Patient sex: M
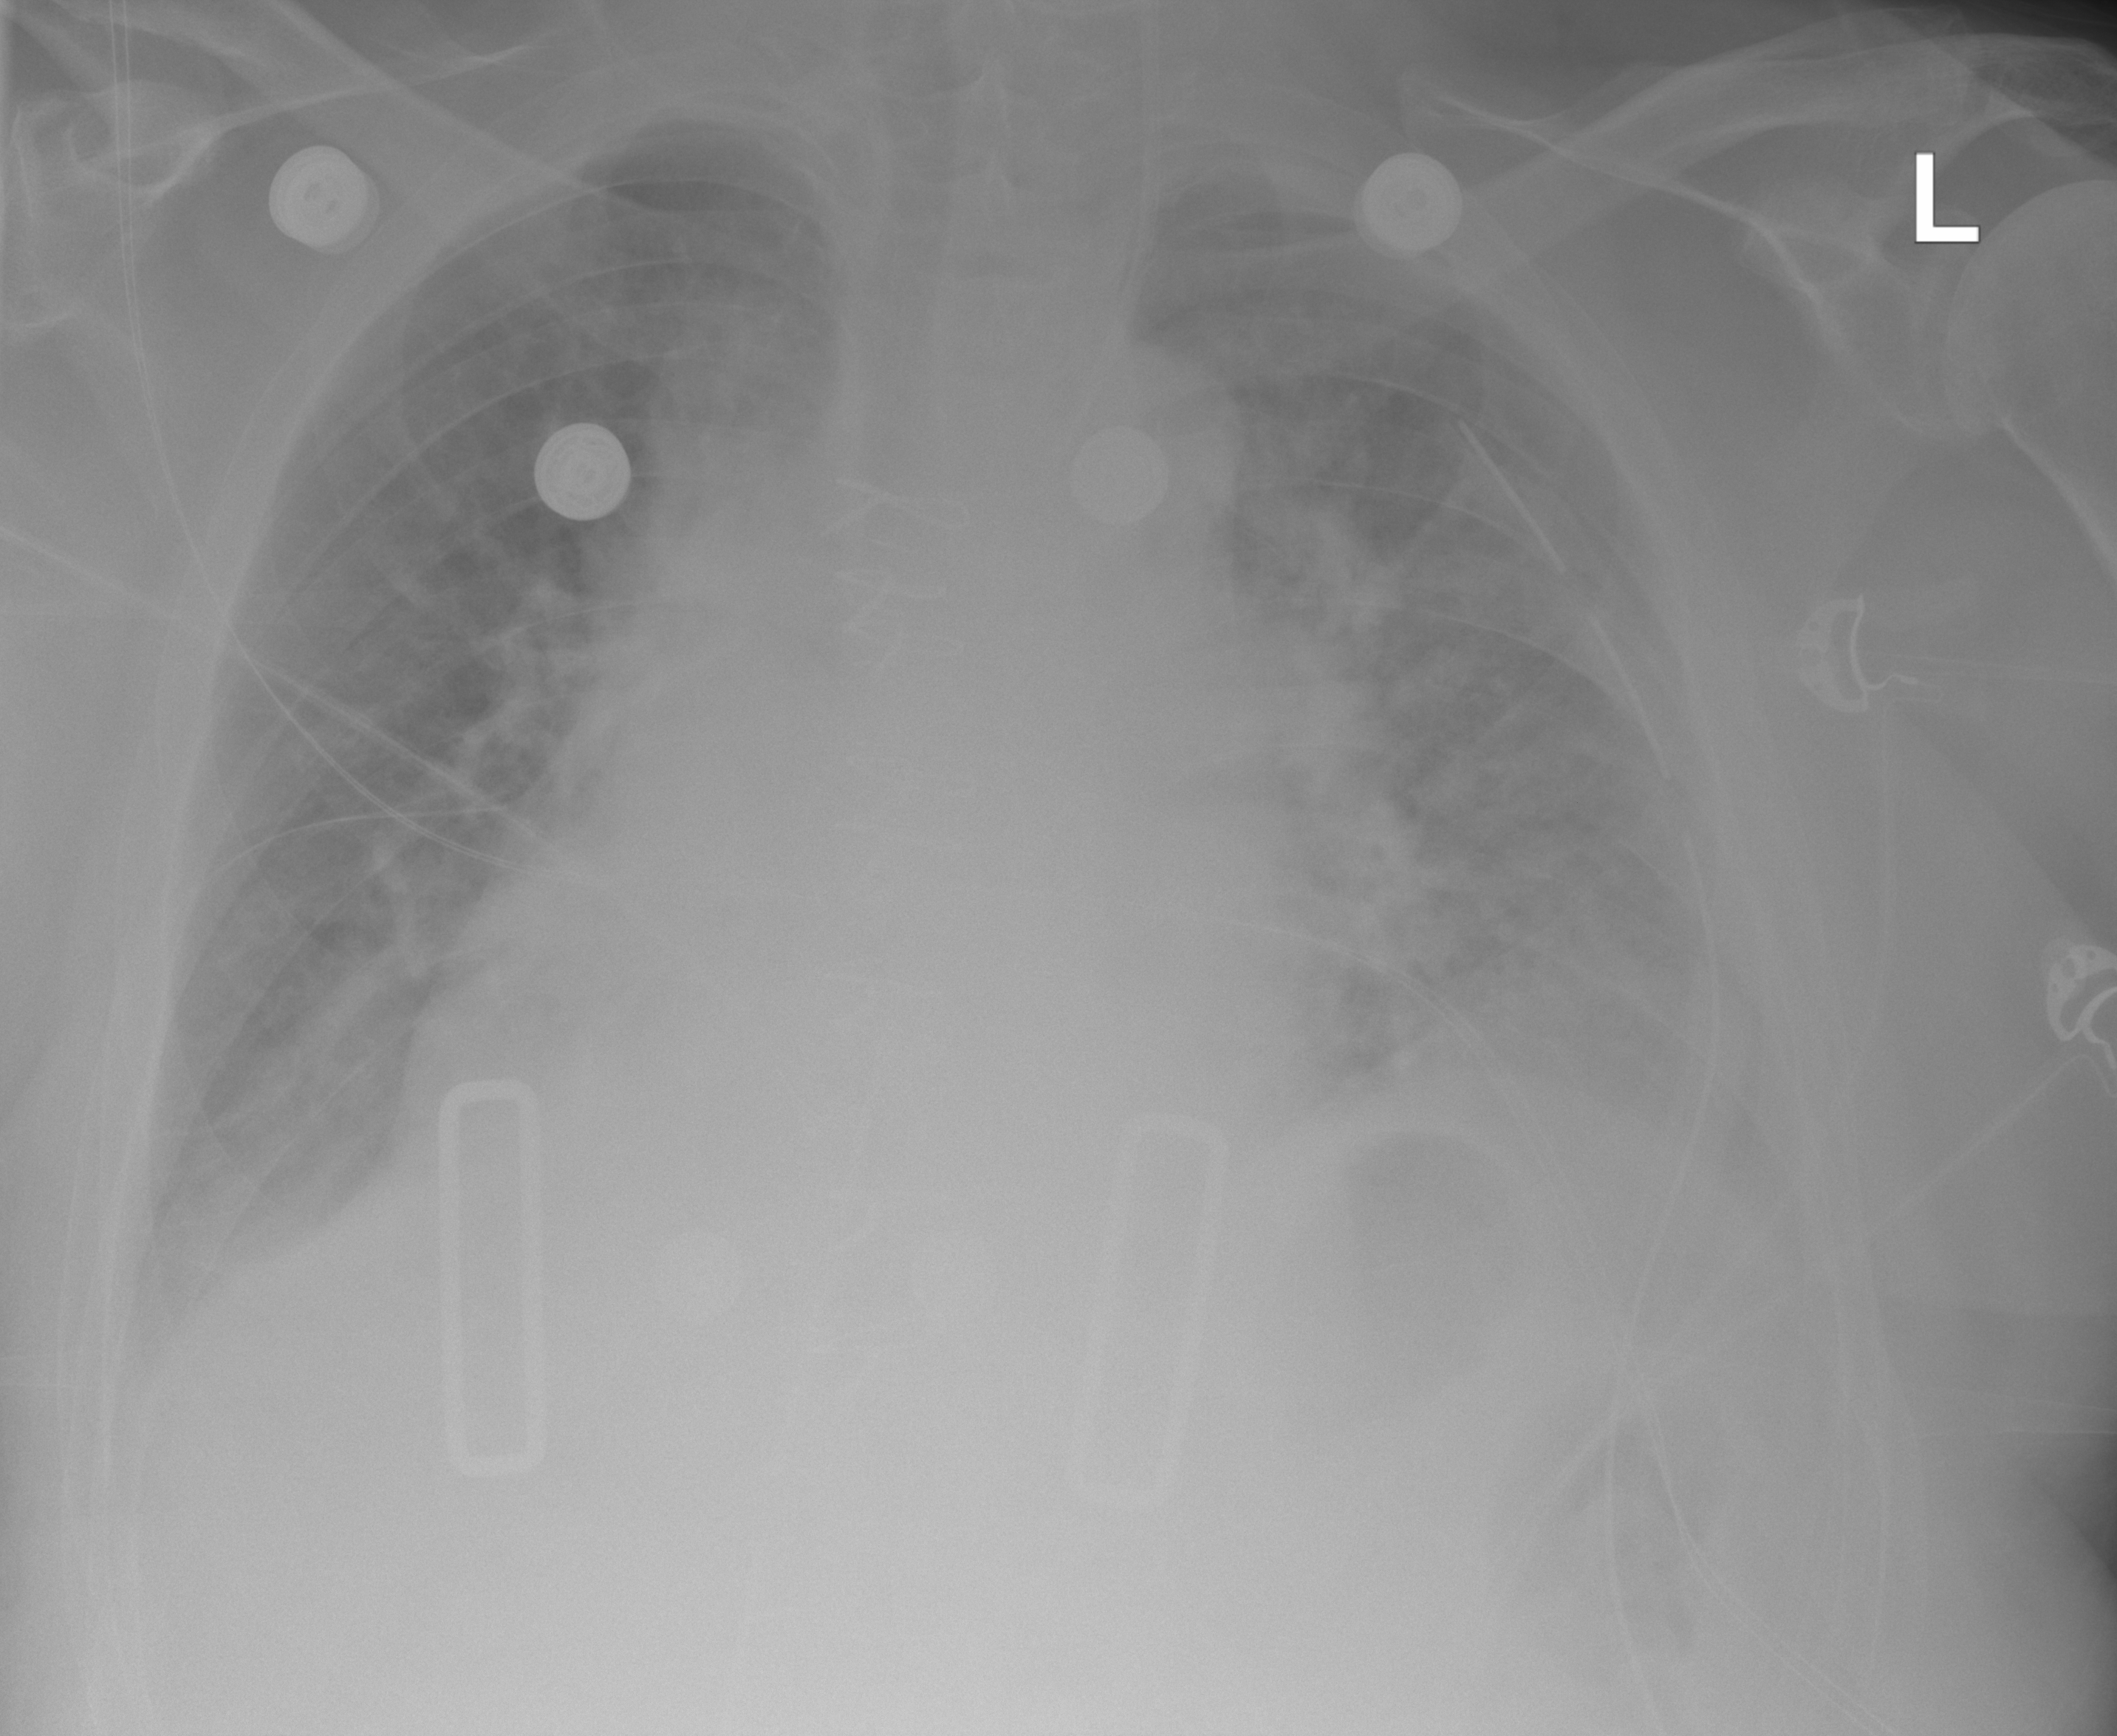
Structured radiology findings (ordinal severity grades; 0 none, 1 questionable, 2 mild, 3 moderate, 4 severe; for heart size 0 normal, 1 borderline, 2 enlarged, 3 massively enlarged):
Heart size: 2
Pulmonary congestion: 3
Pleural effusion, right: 2
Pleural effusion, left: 2
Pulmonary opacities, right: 0
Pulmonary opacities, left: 2
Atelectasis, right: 0
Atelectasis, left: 0